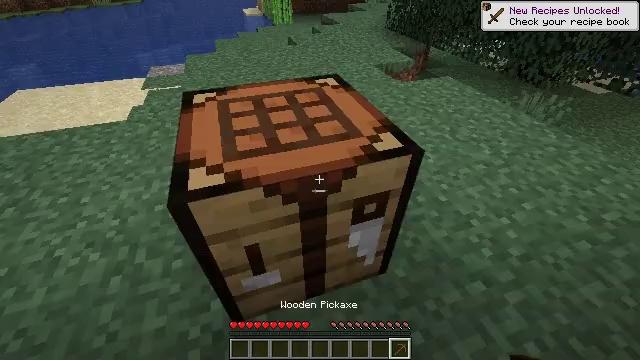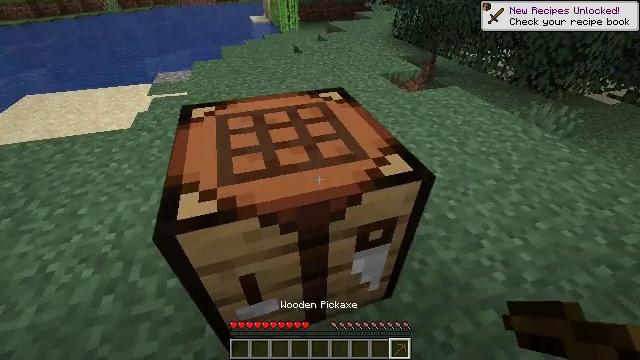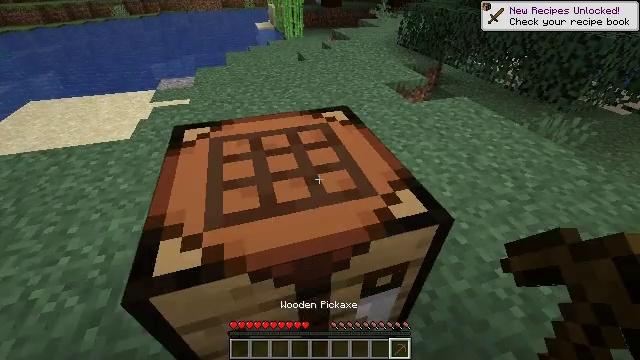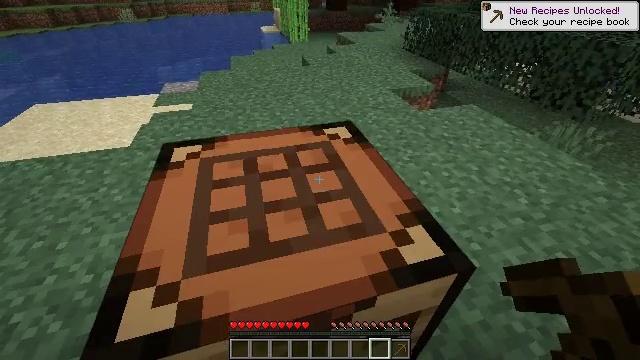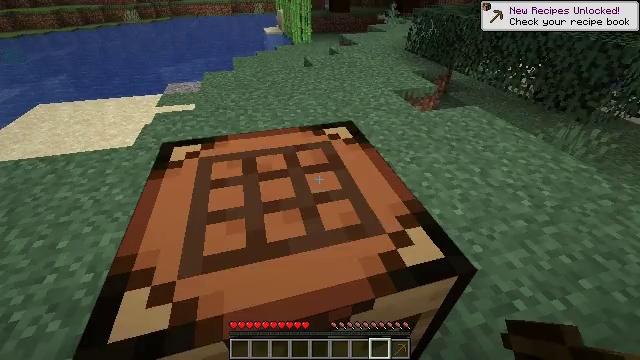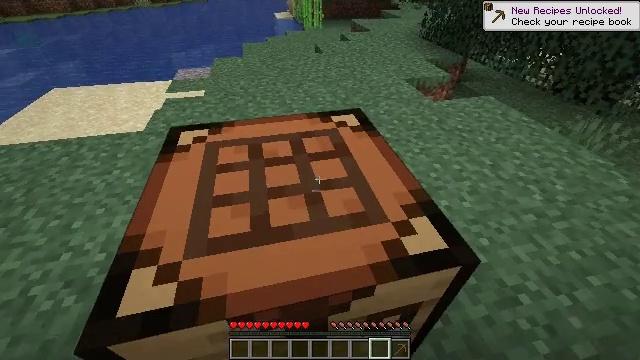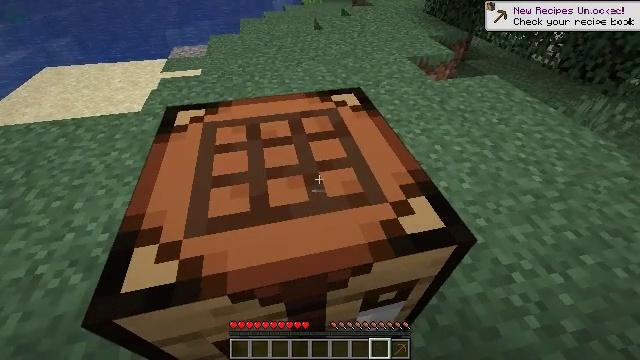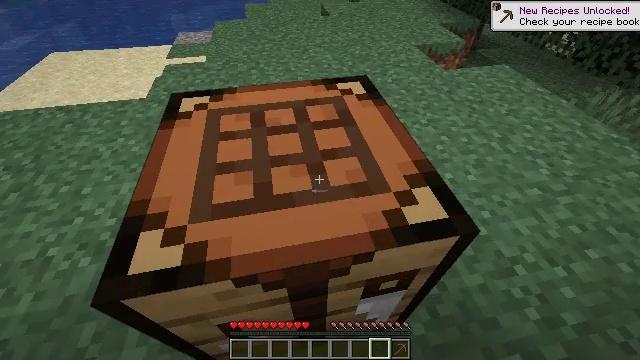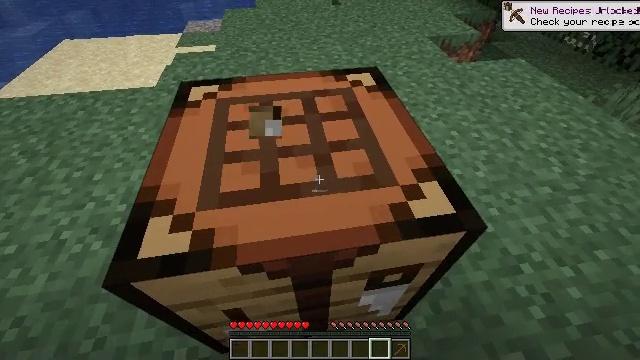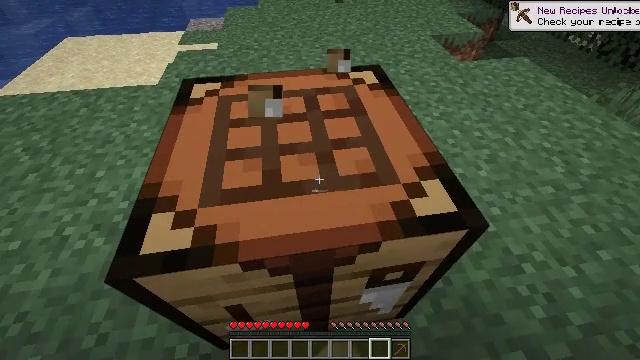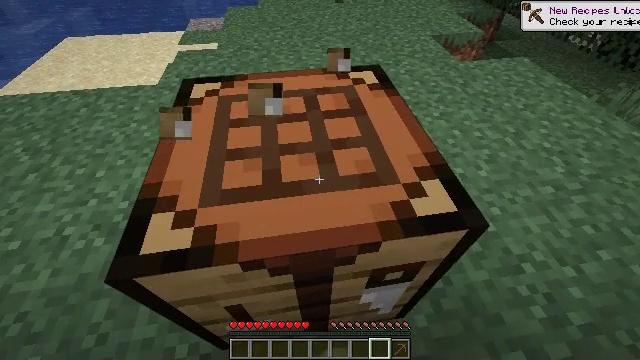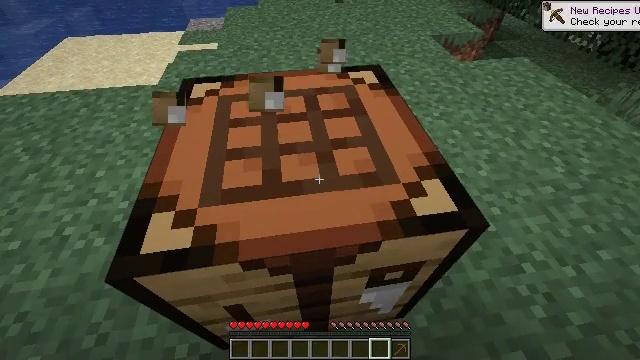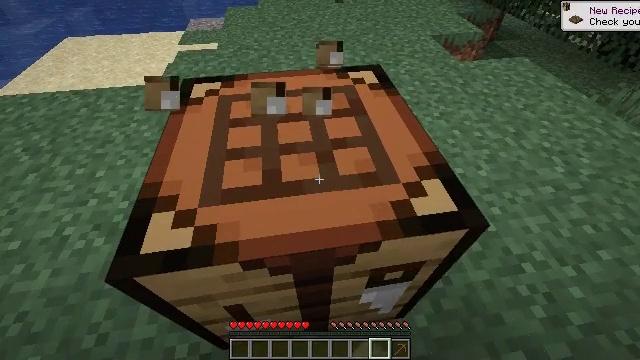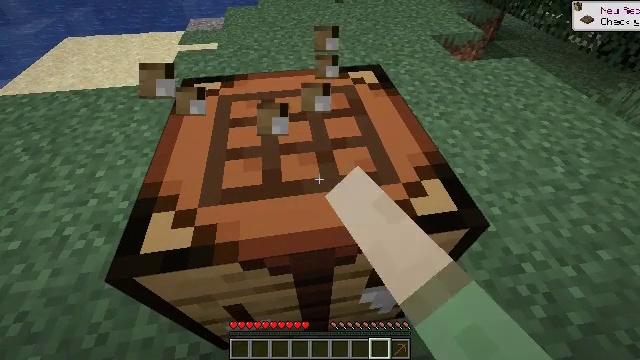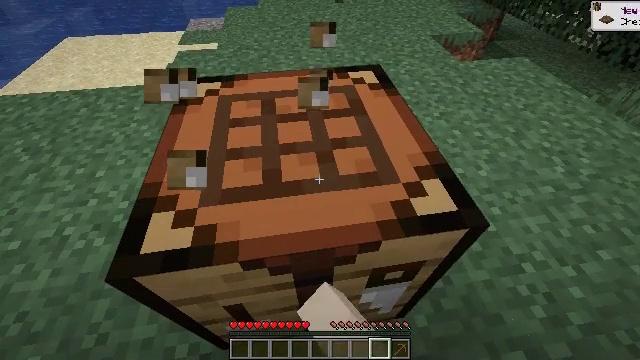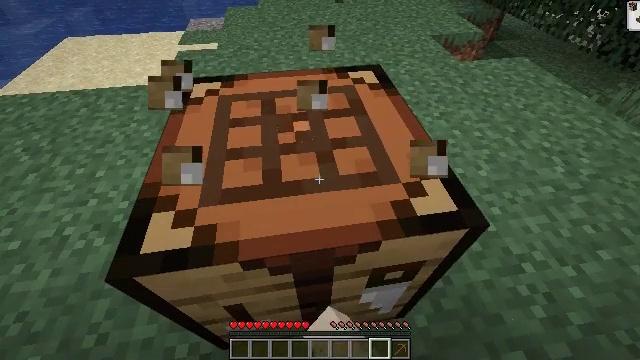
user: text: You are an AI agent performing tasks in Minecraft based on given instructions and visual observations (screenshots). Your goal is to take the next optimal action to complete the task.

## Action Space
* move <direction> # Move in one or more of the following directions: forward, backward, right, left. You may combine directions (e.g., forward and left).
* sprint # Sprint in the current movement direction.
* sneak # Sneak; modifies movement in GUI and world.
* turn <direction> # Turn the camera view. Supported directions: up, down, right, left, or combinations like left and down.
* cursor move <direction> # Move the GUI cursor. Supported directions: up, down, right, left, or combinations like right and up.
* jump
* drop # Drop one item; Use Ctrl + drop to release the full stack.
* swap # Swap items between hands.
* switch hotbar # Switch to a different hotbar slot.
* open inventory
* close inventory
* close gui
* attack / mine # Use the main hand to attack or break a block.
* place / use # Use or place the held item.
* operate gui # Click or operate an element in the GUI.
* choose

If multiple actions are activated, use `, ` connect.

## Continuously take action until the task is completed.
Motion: motion action
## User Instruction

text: Mine block crafting table.
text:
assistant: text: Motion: move forward, turn left and up
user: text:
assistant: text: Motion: move forward, turn up
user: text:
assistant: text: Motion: turn left
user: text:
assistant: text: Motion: no_op
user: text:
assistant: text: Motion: turn left and down
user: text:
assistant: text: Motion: turn down
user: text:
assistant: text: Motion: turn left and down
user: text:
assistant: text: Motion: turn left and down, attack / mine
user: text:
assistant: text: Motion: attack / mine
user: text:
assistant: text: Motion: attack / mine
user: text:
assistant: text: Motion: attack / mine
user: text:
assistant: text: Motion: attack / mine
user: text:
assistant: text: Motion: attack / mine
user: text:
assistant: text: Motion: attack / mine
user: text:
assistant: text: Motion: attack / mine
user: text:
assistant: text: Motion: attack / mine
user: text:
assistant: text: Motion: turn left, attack / mine
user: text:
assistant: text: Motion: turn left, attack / mine
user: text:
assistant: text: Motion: attack / mine
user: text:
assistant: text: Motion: attack / mine
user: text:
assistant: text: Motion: attack / mine
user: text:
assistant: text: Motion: attack / mine
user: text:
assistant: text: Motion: attack / mine
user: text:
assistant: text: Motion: attack / mine
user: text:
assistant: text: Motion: attack / mine
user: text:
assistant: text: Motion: attack / mine
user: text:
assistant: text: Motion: attack / mine
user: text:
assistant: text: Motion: attack / mine
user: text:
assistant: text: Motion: attack / mine
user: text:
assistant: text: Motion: attack / mine